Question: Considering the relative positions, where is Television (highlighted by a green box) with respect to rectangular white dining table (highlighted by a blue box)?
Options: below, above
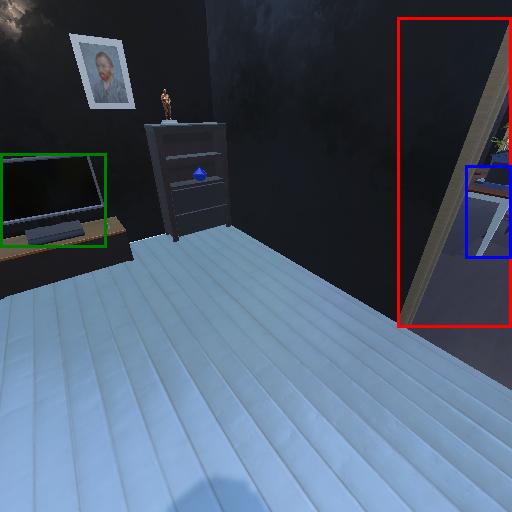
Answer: below